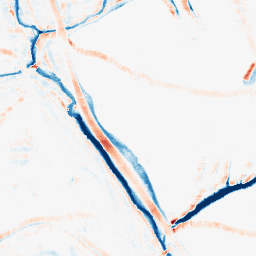
Category: morphological
Decomposition family: morphological_square
Decomposition parameters: operation: average
size: 10
Upsampling method: quintic
Upsampling parameters: scale: 2
Upsampling scale: 2